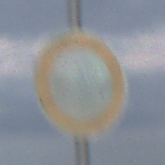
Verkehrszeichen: VerbotFahrzeugeAllerArt
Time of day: SunriseSunset
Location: Outdoor (Nature)
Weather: PartlyCloudy
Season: NotSpecified
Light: Natural